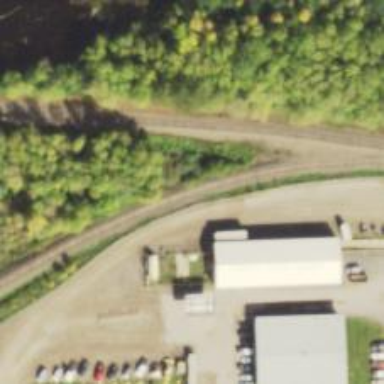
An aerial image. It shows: Railway yard.